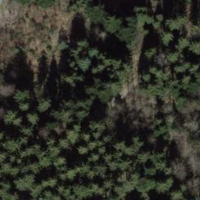
EUNIS habitat code: 44
Species observed at this site:
Fagus sylvatica